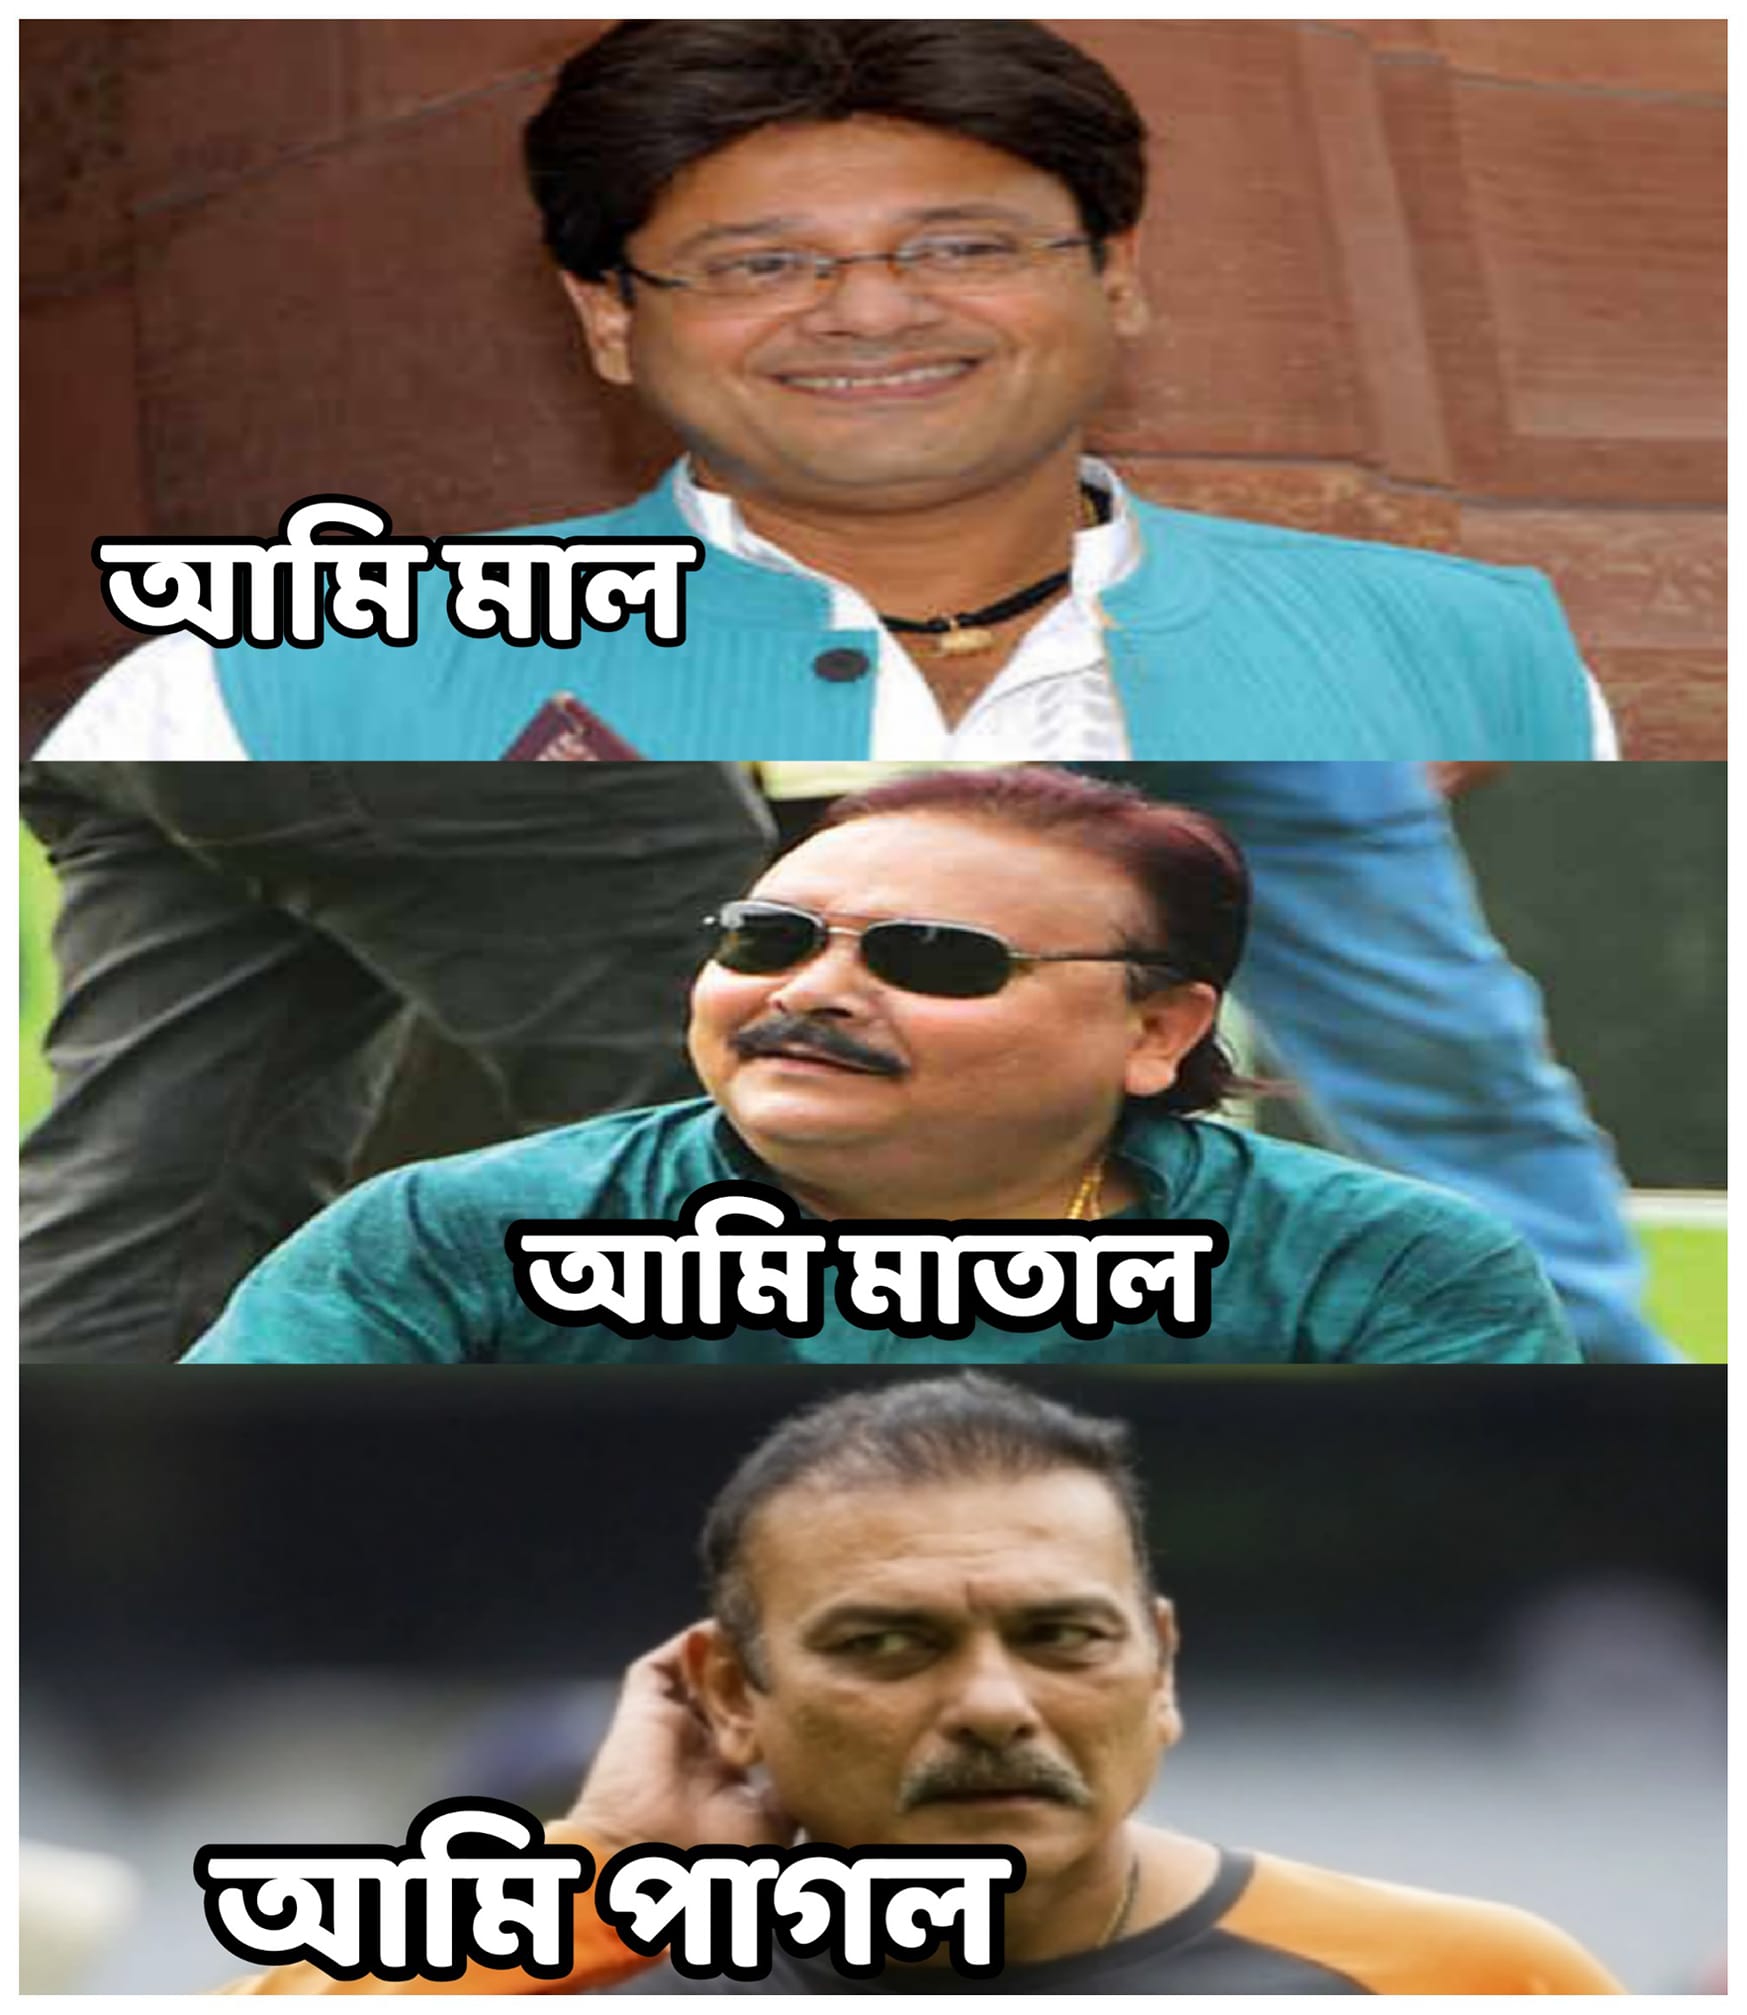
Caption: আমি মাল    আমি মাতাল   আমি পাগল
Label: hate